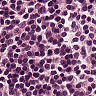
Metastatic tissue present: no